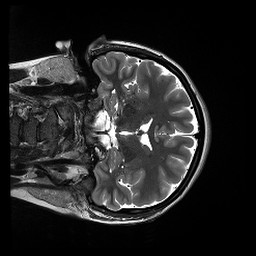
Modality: T2w
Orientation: coronal
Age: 20
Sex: female
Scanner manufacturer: siemens
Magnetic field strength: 3 T
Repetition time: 13.52 s
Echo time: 0.088 s